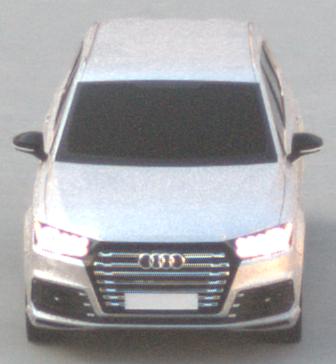
Make: Audi
Model: SQ7
Detailed model: -
Model produced from: 2016
Model produced until: 2018
Doors: 5
Color: white
Road condition: dry road
Daytime: sunrise or sunset
Contrast: low contrast